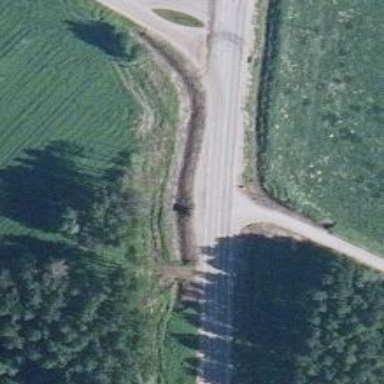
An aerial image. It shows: Asphalt road classified as primary highway.